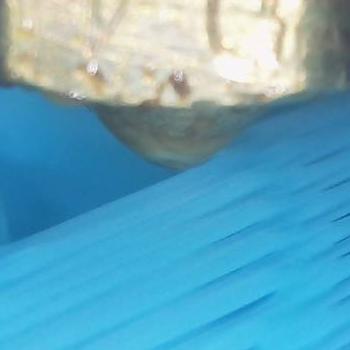
Flow rate: 70%